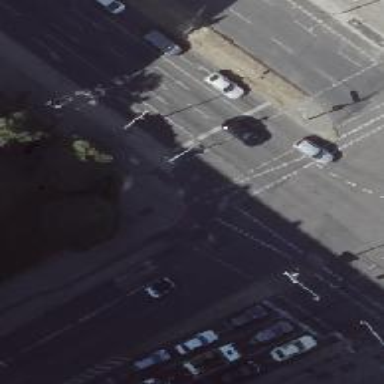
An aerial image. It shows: Asphalt footway with crossing controlled by traffic signals.